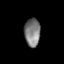
Tissue: lung
Cell type: Epithelial cells
Senescence score: 0.1733
Nuclear area (px): 436
Mean DAPI intensity: 124.025